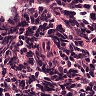
Metastatic tissue present: no